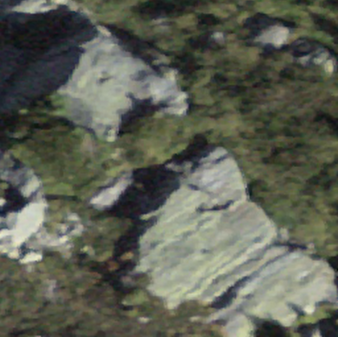
Label: bouldering_area